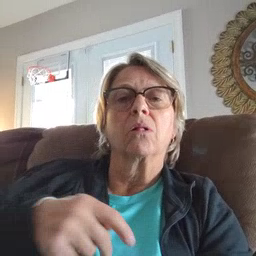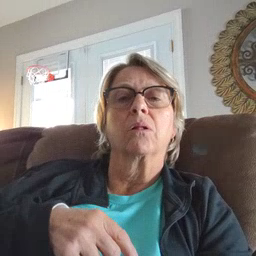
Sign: fall